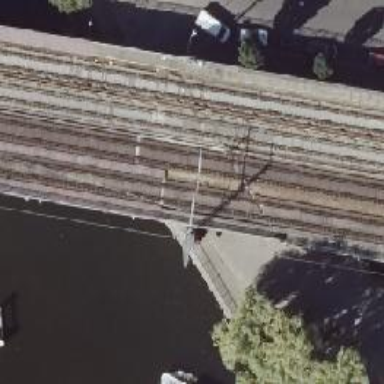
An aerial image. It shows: Bridge for light rail electrified with ballastless track.